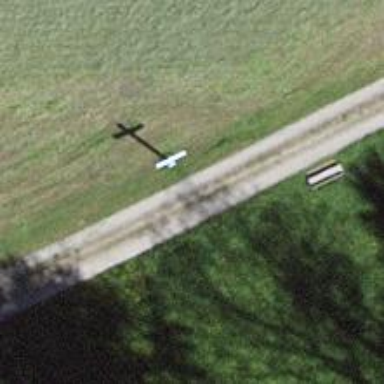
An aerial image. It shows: Historic memorial.